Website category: book
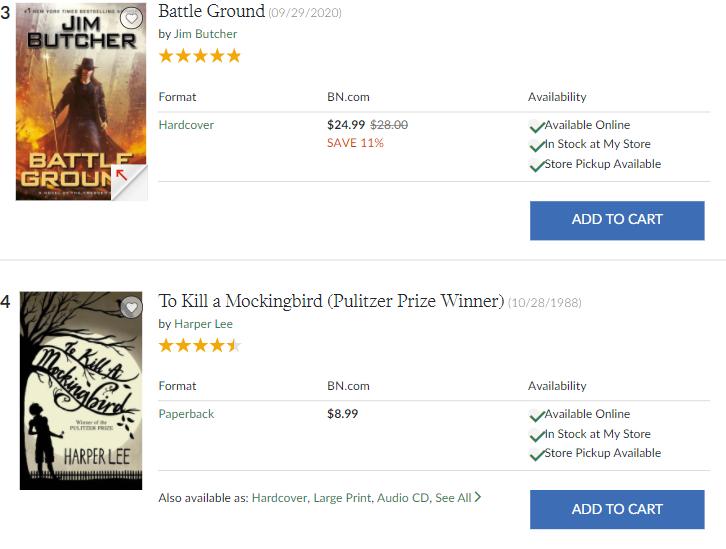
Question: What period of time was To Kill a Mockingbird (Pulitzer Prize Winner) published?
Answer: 10/28/1988

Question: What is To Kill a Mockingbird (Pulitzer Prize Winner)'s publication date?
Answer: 10/28/1988

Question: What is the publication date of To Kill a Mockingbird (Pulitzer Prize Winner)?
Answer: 10/28/1988

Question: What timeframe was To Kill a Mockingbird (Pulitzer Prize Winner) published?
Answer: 10/28/1988

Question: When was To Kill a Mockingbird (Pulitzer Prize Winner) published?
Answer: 10/28/1988

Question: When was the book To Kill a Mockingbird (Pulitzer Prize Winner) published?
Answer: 10/28/1988

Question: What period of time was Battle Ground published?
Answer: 09/29/2020

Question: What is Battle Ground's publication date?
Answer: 09/29/2020

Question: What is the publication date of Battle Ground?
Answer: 09/29/2020

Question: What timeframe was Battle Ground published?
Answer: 09/29/2020

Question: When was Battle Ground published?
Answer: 09/29/2020

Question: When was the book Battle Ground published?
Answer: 09/29/2020

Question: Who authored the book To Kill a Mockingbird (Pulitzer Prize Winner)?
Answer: Harper Lee

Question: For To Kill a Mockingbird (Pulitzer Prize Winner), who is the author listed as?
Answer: Harper Lee

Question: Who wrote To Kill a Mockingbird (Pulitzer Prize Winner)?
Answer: Harper Lee

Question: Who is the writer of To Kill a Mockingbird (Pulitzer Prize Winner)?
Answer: Harper Lee

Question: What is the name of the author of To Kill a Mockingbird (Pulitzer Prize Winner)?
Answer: Harper Lee

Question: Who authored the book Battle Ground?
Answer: Jim Butcher

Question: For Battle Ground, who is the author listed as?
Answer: Jim Butcher

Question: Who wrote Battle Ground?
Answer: Jim Butcher

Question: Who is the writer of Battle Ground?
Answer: Jim Butcher

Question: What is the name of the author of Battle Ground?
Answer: Jim Butcher

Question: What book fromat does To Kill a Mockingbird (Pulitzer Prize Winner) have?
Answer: Paperback

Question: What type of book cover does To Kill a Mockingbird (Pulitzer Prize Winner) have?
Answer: Paperback

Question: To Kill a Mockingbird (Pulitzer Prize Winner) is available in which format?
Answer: Paperback

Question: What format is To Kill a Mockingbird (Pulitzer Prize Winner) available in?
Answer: Paperback

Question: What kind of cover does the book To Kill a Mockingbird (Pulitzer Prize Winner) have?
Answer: Paperback

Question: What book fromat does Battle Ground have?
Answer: Hardcover

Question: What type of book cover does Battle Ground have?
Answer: Hardcover

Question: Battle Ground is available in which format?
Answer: Hardcover

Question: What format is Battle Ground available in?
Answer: Hardcover

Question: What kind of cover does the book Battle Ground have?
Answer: Hardcover

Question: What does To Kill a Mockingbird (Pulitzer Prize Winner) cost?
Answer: $8.99

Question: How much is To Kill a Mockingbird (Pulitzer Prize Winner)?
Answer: $8.99

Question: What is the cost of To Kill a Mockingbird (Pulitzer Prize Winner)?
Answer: $8.99

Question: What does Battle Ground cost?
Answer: $24.99

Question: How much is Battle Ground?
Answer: $24.99

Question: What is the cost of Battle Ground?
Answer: $24.99

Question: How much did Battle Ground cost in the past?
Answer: $28.00

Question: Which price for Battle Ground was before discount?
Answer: $28.00

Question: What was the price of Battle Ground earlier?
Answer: $28.00

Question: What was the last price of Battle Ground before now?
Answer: $28.00

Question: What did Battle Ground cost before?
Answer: $28.00

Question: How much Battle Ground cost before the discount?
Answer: $28.00

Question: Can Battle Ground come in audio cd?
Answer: no

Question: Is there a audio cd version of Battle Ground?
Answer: no

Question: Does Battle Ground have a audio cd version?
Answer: no

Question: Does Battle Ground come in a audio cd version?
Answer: no

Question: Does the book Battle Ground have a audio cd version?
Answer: no

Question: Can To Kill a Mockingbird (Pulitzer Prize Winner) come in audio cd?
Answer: yes

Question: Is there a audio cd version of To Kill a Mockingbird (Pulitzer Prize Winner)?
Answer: yes

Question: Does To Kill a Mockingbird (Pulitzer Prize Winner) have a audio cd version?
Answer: yes

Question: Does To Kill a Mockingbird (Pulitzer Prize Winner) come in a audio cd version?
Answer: yes

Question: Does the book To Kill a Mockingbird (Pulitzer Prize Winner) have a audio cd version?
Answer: yes

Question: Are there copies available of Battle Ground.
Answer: yes

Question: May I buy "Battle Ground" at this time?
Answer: yes

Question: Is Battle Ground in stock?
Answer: yes

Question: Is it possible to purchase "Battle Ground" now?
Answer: yes

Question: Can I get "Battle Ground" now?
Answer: yes

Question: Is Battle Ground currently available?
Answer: yes

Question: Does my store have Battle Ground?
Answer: yes

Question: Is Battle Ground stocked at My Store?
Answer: yes

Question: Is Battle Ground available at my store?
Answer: yes

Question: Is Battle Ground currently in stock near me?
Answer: yes